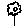
Label: flower